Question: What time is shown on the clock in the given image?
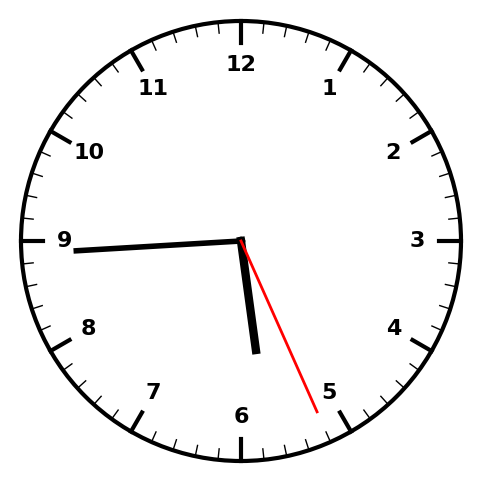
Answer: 05:44:26